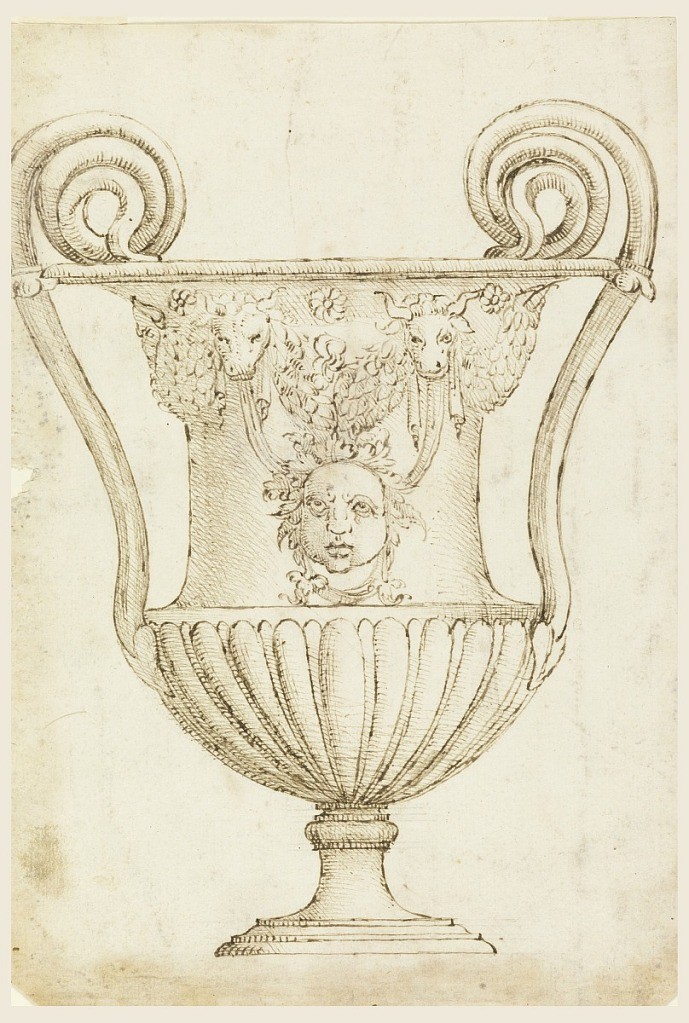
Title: A Cantharus
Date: ca. 1575
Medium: Pen and ink on paper
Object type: Drawing
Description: Vertical rectangle with drawing of a footed classical style vessel with tall scrolling handles that project high above the rim. The lower half of the body is covered in elongated gadrooning. The upper portion has a central human mask, with leaves instead of hair. Below the rim is a festoon of swags, bull heads, drapery, and flowers.